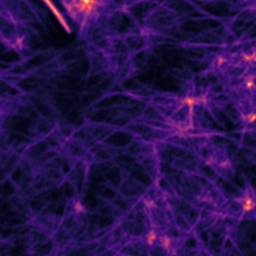
Label: Super-resolution F-actin image